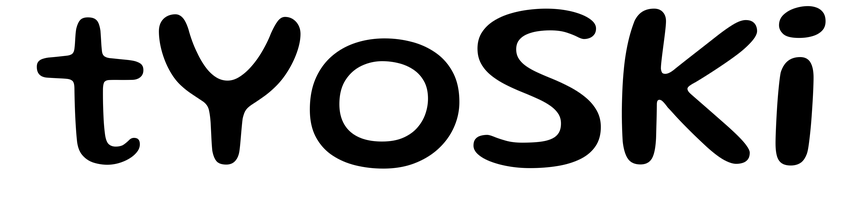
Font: Gluten_Regular